Aerial crown-view tile of a tropical tree (Barro Colorado Island, Panama), acquired 20250915:
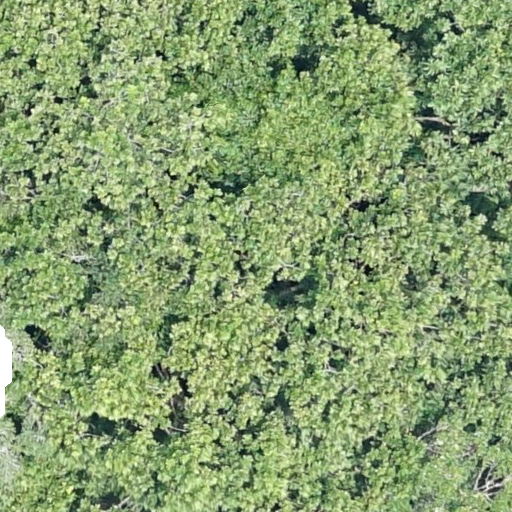
Species: Anacardium excelsum
GBIF accepted scientific name: Anacardium excelsum
Crown area: 629.17 m²